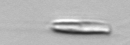
Label: Chrysochromulina